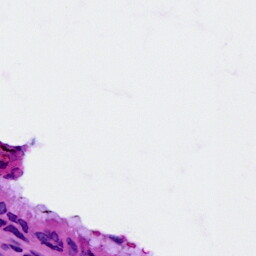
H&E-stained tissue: Cervix